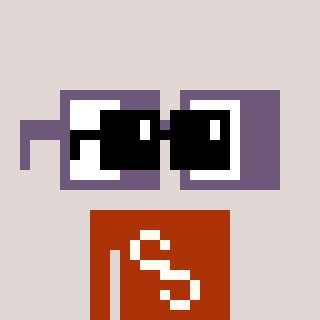
a pixel art character with square black sunglasses, a glasses-shaped head and a hotbrown-colored body on a warm background